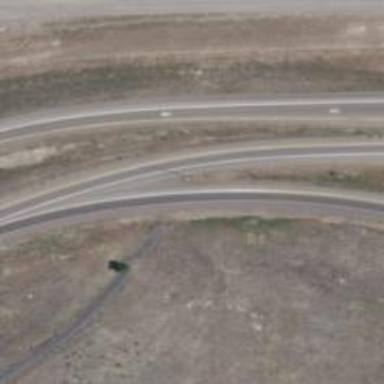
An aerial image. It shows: Trunk link highway.